Question: I am encountering a serious issue with Hibernate's hbm2ddl and MySQL: as follows:

Notice the box is checked for the 'day_to_time_slots' field which does not make any sense...
Here is the relationship in the 'Advertisement' entity:
'''
@OneToMany
private List<DayToTimeSlot> dayToTimeSlots;
'''
Here is the 'DayToTimeSlot' entity:
'''
@RooJavaBean
@RooToString
@RooEquals
@RooJpaEntity
@Entity
public class DayToTimeSlot {
@NotNull(groups = { Default.class, Validation.AdvertisementCreation.class })
@Enumerated
private Day day;
@NotNull(groups = { Default.class, Validation.AdvertisementCreation.class })
@Enumerated
private TimeSlot timeSlot;
}
'''
Can anyone please tell me how to prevent this behavior?
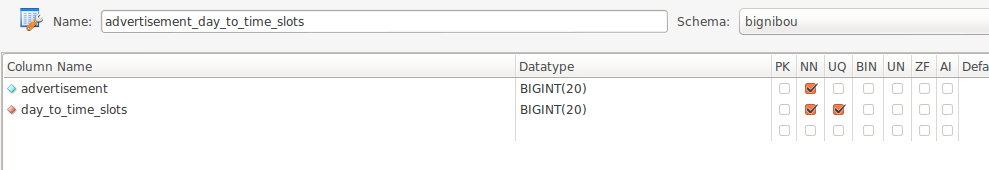
Answer: That makes perfectly sense - it works exactly as it should work. Table 'advertisement_day_to_time_slots' is a join table between 'Advertisement' and 'DayToTimeSlot' entities. Relation between these entities is built with join table because association is unidirectional one-to-many.
Inverse of OneToMany is ManyToOne. One Advertisement can be connected to many DayToTimeSlot entities, but one DayToTimeSlot is associated only with one Advertisement. If such a limitation is not preferred, <URL> association should be used instead of OneToMany.